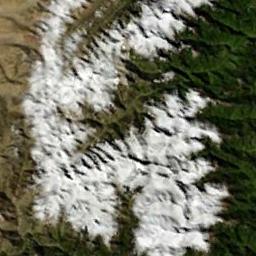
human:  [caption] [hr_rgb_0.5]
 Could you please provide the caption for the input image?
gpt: The snow berg is consist of bare land and white snow .

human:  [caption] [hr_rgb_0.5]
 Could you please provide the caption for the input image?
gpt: The snow on the snowy mountains is distributed at the junction of brown and green mountains .

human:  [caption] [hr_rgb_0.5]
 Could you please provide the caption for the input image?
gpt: There are many plants on the snowberg .

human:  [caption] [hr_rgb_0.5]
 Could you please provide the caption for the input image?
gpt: The snowberg is covered with glaciers and vegetation and the snowberg also is partly exposed .

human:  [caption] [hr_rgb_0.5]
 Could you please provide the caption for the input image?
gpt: There are some snow on the snowberg .